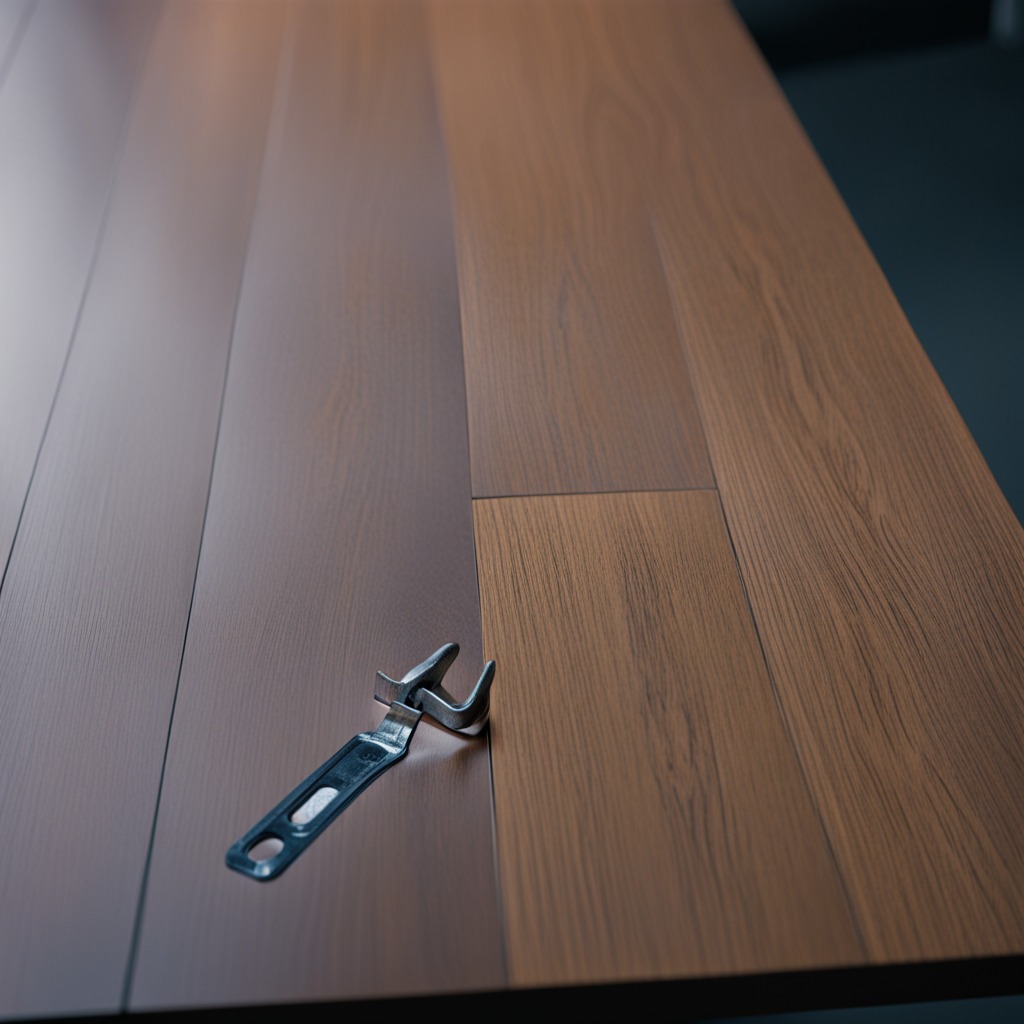
An old wrench is lying on the old table in the small garage at twilight.